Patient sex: M
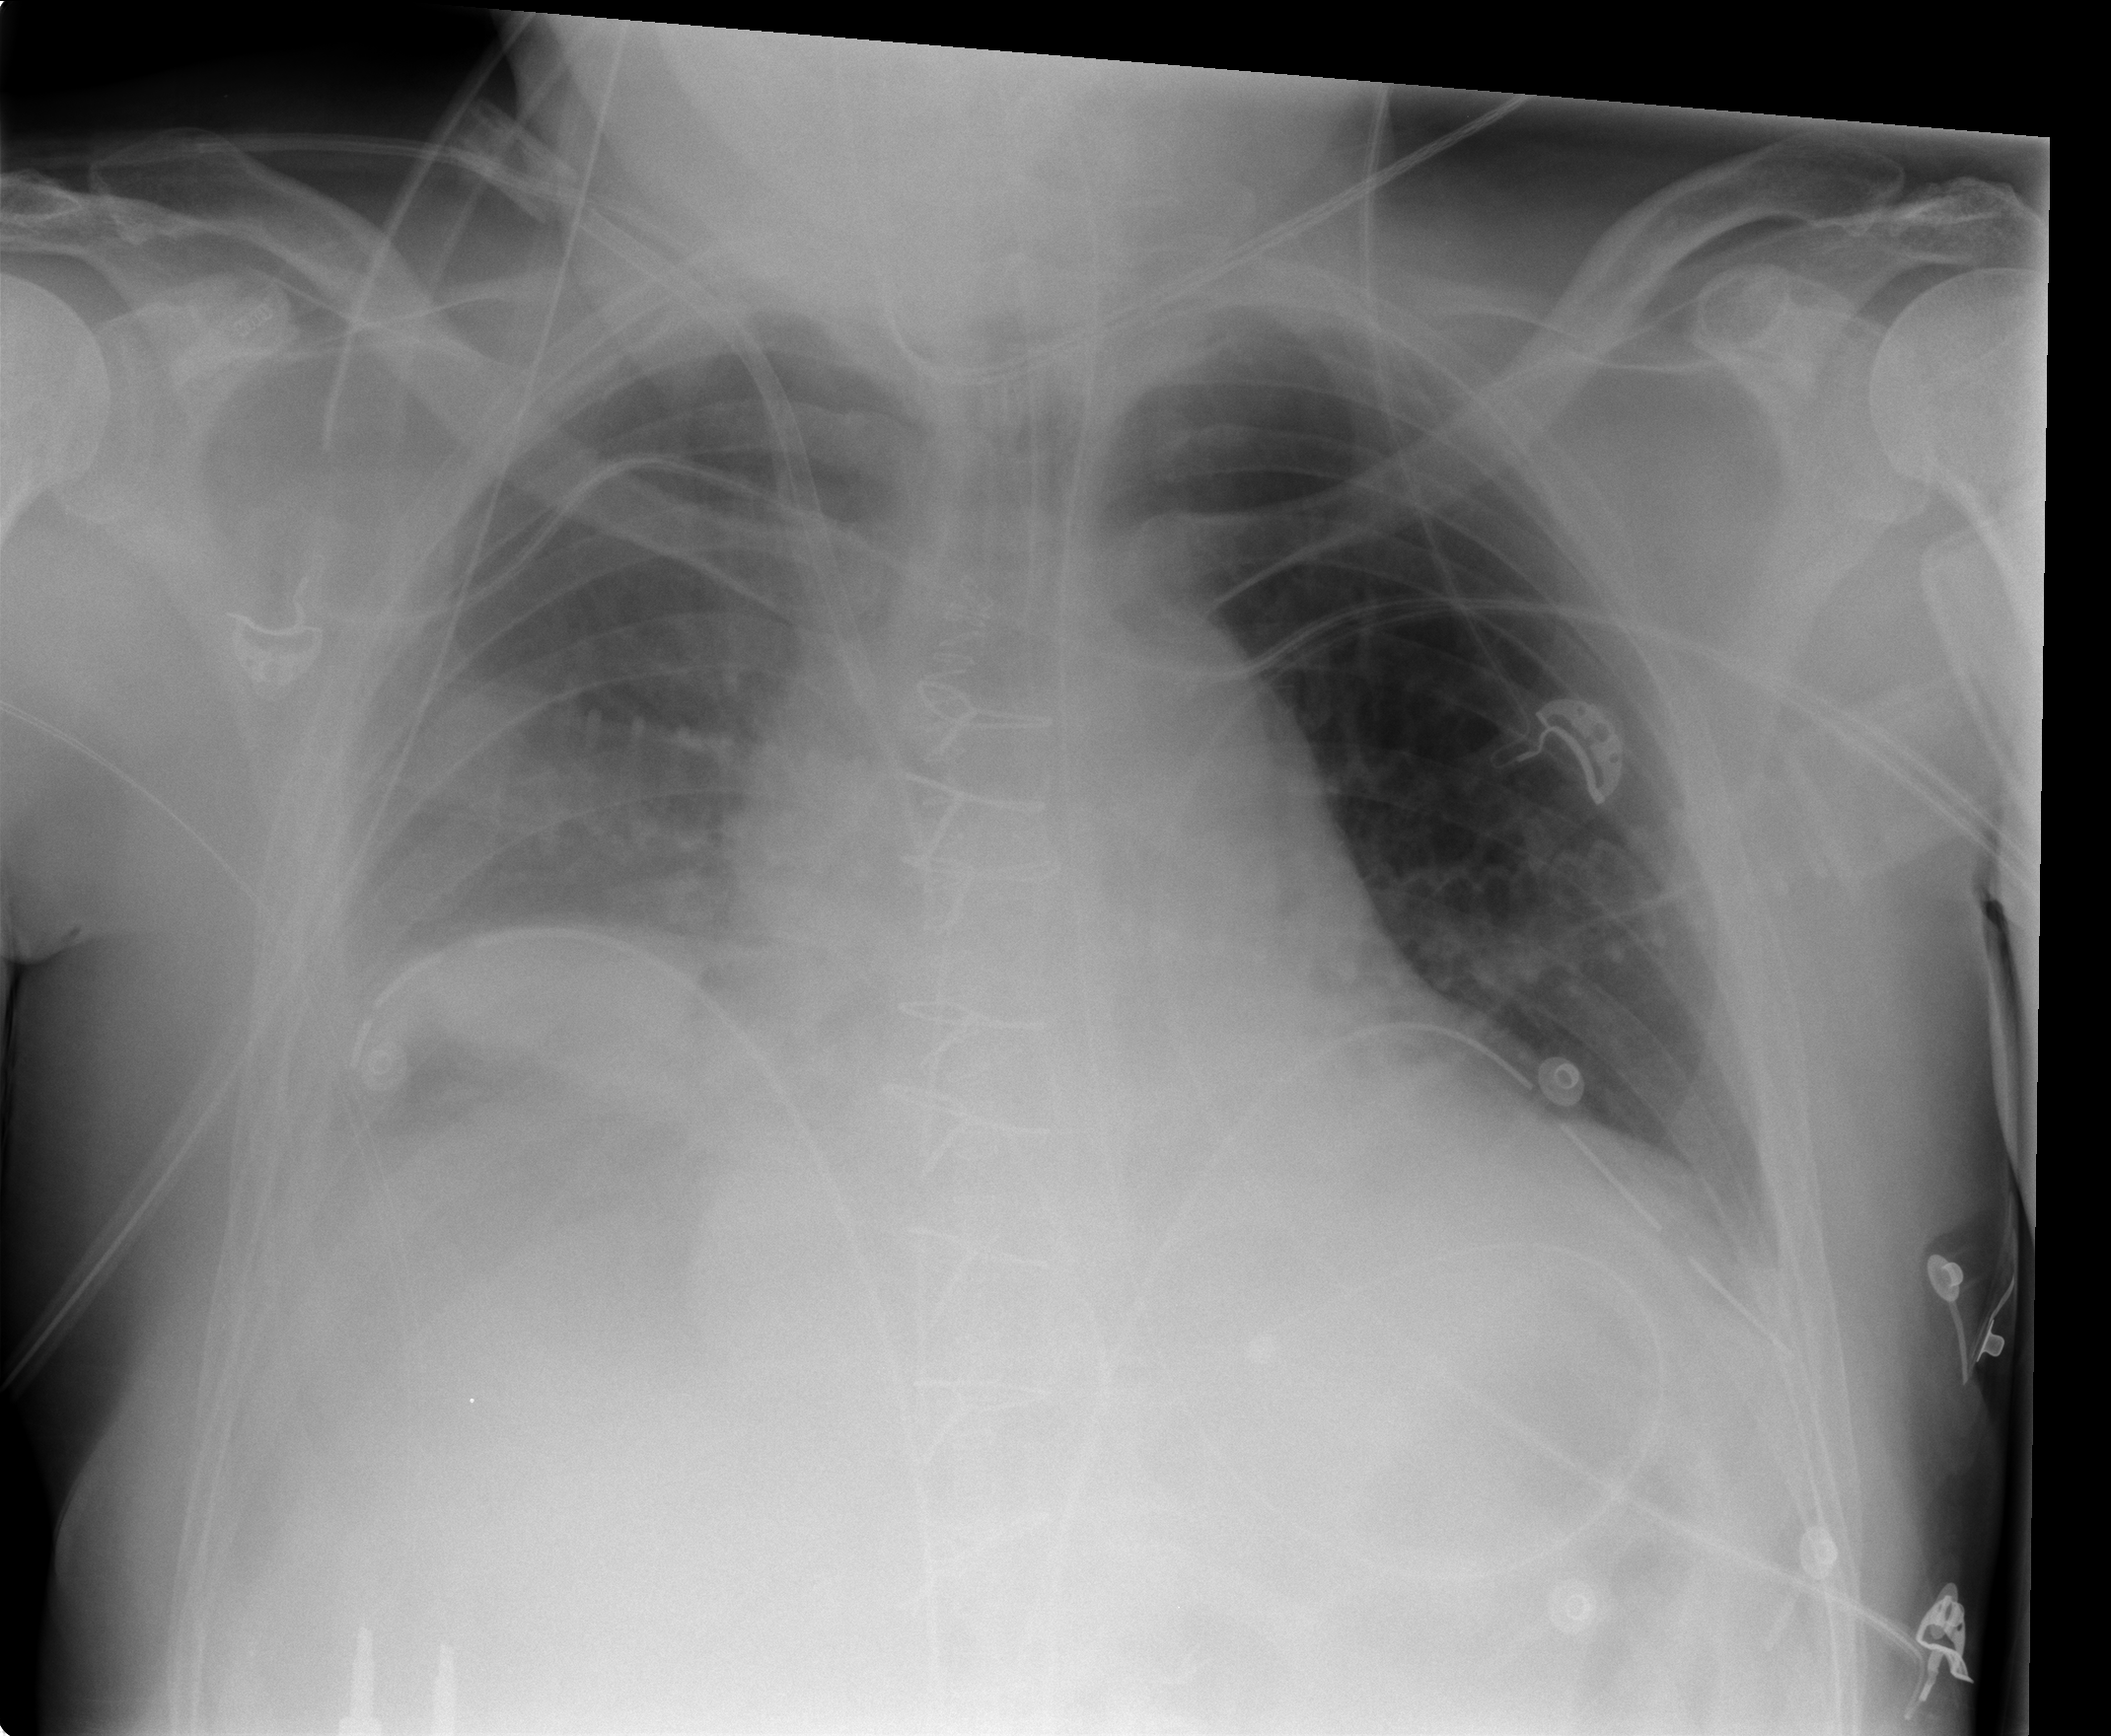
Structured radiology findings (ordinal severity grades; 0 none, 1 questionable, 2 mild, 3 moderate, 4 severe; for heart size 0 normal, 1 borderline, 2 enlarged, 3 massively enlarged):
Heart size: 0
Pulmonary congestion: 0
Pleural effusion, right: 2
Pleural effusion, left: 1
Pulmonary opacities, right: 0
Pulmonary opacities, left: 0
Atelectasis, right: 0
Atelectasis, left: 0